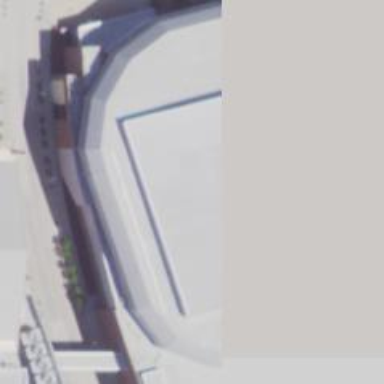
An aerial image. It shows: Light grey building with light gray roof.